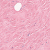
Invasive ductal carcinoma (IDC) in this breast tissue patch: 0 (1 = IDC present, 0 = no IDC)